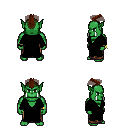
a pixel art fantasy rpg character, male body template, orc, green skin, black robe, robe skirt, brown short mohawk hairstyle, bracelets, four views (front, back, left, right), 2x2 character sprite sheet, small pixel art, hard edges, no anti-aliasing